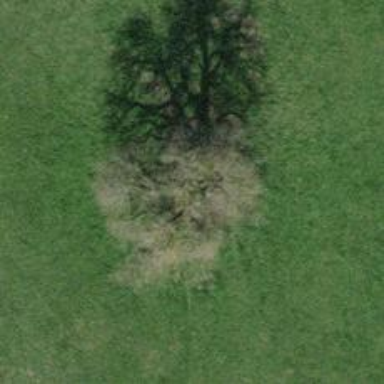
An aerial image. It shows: Agricultural area with broadleaved deciduous trees.